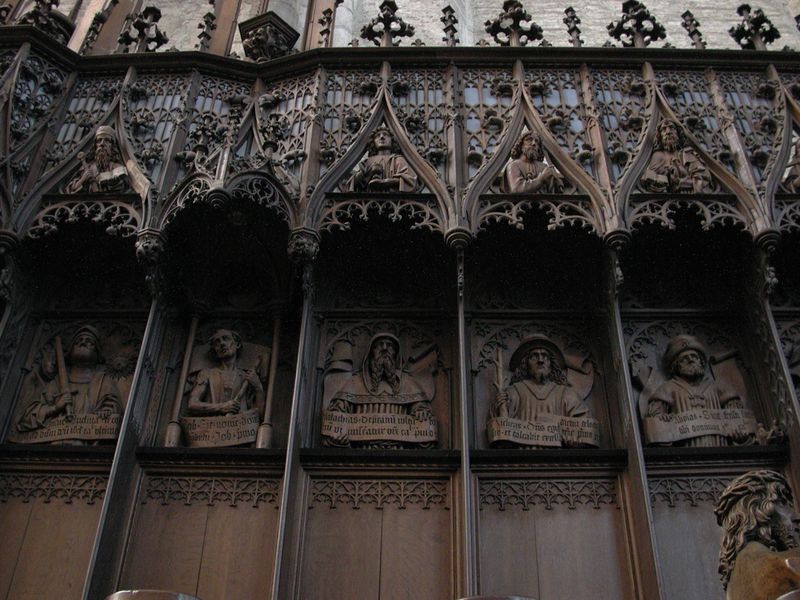
Titel: Chorgestühl
Künstler: Michel Erhart
Standort: Ulm, Münster (EU - D - BW)
Schlagwörter: braun, holz, hut, hüte, kopfbedeckungen, bart, kappe, mütze, mützen, band, kirche, gotik, locken, stock, ranken, kopfbedeckung, relief, schrift, banner, kopftuch, büste, portraits, altar, kathedrale, schnitzerei, schreiner, gotisch, jesus, heilige, schlüssel, petrus, nussbaum, geschnitzt, masswerk, kapuze, beschriftet, schriftrollen, schriftband, chorgestühl, evangelisten, propheten, sakralkunst, detailansicht, chorstuhl, kapuze#, kapzuze, denksprüche